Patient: sex M, age 45
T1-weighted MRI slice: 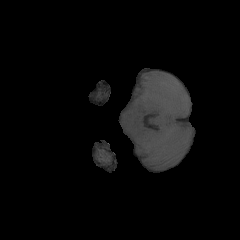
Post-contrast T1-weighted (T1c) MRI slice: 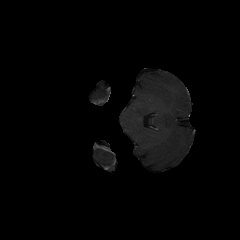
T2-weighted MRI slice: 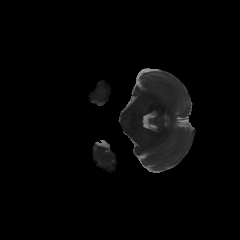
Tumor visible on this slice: no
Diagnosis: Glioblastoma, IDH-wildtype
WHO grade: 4